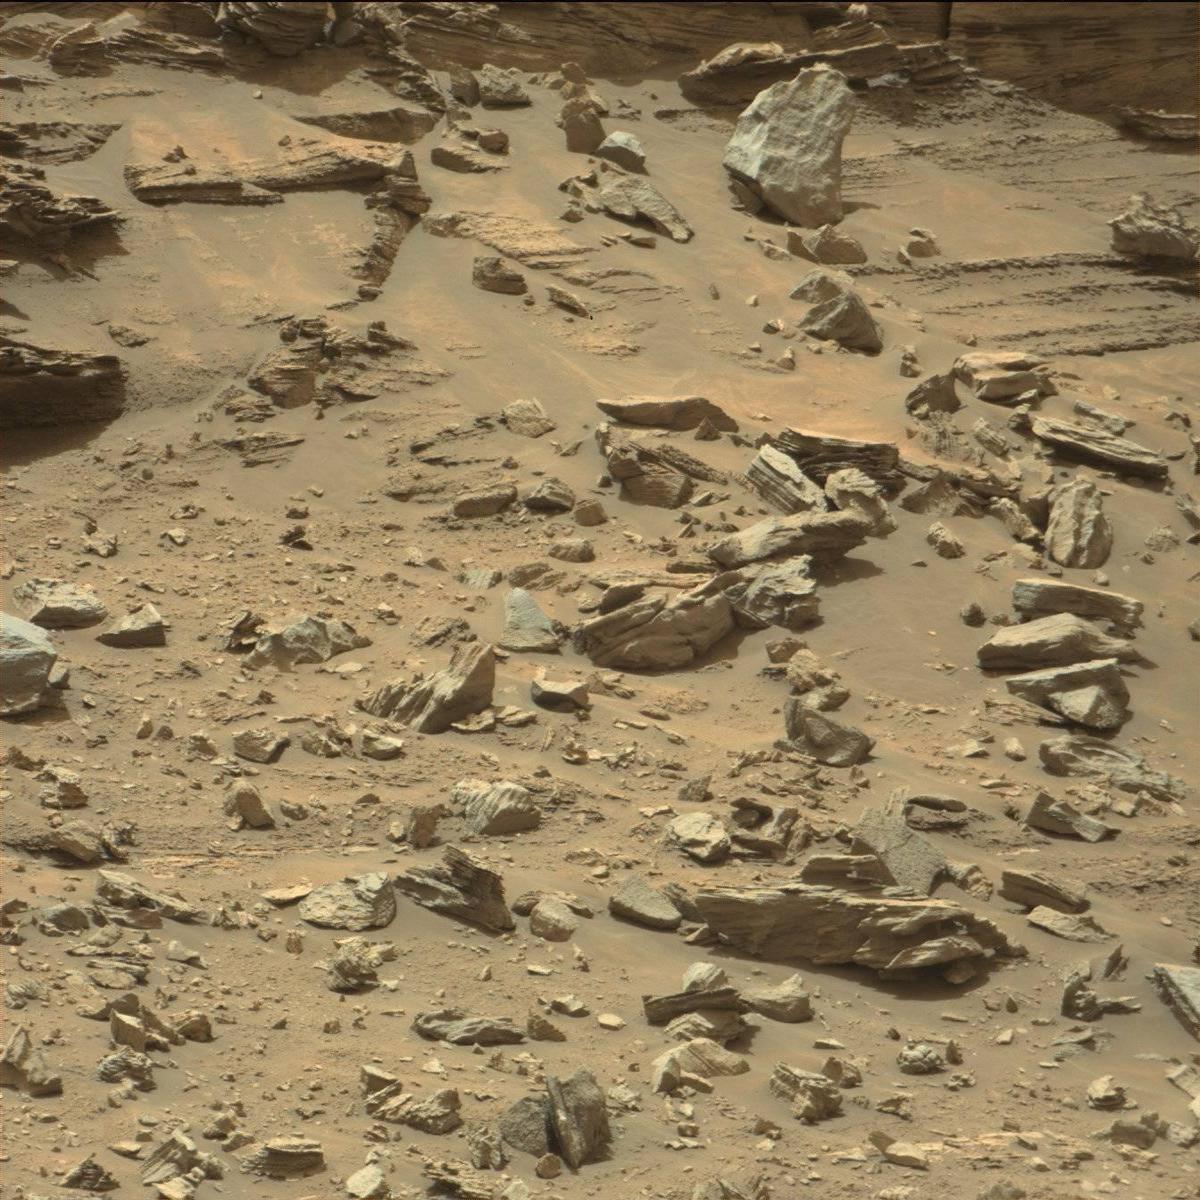
Terrain classes present: Bedrock, Rock, Sand / Soil